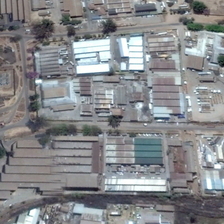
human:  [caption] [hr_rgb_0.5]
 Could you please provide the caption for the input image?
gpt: many khaki buildings and some white buildings and green trees are in an industrial area .

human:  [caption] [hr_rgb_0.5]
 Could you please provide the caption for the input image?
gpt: many khaki buildings and some white buildings and green trees are in an industrial area .

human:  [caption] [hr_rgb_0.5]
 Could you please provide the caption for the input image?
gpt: many khaki buildings and some white buildings and green trees are in an industrial area .

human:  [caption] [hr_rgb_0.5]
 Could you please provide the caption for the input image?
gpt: many khaki buildings and some white buildings and green trees are in an industrial area .

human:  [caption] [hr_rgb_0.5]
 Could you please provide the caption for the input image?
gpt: many khaki buildings and some white buildings and green trees are in an industrial area .